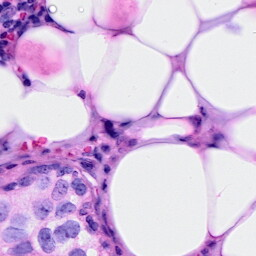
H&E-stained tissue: Breast